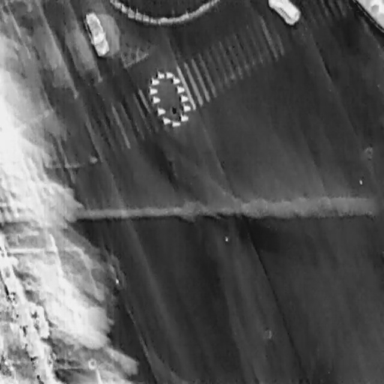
There are two Cars in the infrared image.